Field crop: tomato
Growth stage: 1
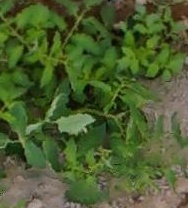
Species: tomato